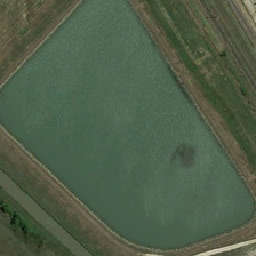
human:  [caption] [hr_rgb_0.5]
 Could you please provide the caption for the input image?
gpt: There are some parallel strips with two edges of the square lake next to a river.

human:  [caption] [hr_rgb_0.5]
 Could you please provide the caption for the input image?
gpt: here lies a peaceful quadrilateral pond whoses bank is bald next to a dirt road .

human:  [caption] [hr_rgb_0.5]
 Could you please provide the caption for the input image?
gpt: There are several stripes parallel to the two edges of the square Lake beside the river.

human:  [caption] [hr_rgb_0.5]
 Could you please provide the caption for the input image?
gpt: In a river, there are several stripes parallel to the lake in the courtyard.

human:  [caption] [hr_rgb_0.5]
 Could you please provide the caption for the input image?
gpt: Fried dough sticks on the lake